Question: I have A 'JTextPane' inside a 'JScrollPane'. What I am trying to achieve is to add an empty space under the 'JTextPane' to allow the user to scroll further down the text pane, so that the last line (Which would be visible at the bottom of the frame) can be scrolled up to the first line position. Hard to explain so here have some pics:

My attempt to solve this was to add a 'JPanel' with 'Borderlayout.SOUTH' under the 'JTextPane'. And update the 'setPreferredSize(0, frameHeight - (const+ fontHeight))'
'''
const = A constant value I got from experimenting
int fontHeight = textPane.getFontMetrics(textPane.getFont()).getHeight();
'''
This works fine until you resize the font... Basically it is very hacky and doesn't seem to be very reliable.
: Is there a internal method to add this feature and if not how could I improve the existing solution for more stability?
-----------------
Here the working code:
'''
import java.awt.BorderLayout;
import java.awt.Color;
import java.awt.Dimension;
import java.awt.Font;
import java.awt.Insets;
import java.awt.Rectangle;
import java.awt.event.ComponentAdapter;
import java.awt.event.ComponentEvent;
import javax.swing.BorderFactory;
import javax.swing.JFrame;
import javax.swing.JPanel;
import javax.swing.JScrollPane;
import javax.swing.JTextPane;
import javax.swing.JViewport;
import javax.swing.SwingUtilities;
import javax.swing.border.EmptyBorder;
import javax.swing.text.BadLocationException;
public class Main extends JFrame{
private JTextPane zNum, tField;
private JPanel scrollPanel;
private JScrollPane tScrollPane;
private Font font = new Font("Source Code Pro", Font.PLAIN, 12);
public Main(){
super("Test Editor");
getContentPane().setLayout(new BorderLayout());
zNum = new JTextPane();
zNum.setText("1");
zNum.setEditable(false);
zNum.setBorder(new EmptyBorder(2, 6, 2, 6));
zNum.setBackground(Color.GRAY);
zNum.setFont(font);
tField = new JTextPane();
tField.setBorder(new EmptyBorder(2, 6, 2, 6));
tField.setBackground(Color.LIGHT_GRAY);
tField.setFont(font);
scrollPanel = new JPanel();
scrollPanel.setLayout(new BorderLayout());
scrollPanel.add(zNum, BorderLayout.LINE_START);
scrollPanel.add(tField, BorderLayout.CENTER);
scrollPanel.setBackground(Color.LIGHT_GRAY);
tScrollPane = new JScrollPane(scrollPanel);
tScrollPane.setBorder(BorderFactory.createEmptyBorder());
getContentPane().add(tScrollPane, BorderLayout.CENTER);
setPreferredSize(new Dimension(300, 200));
setDefaultCloseOperation(DISPOSE_ON_CLOSE);
setResizable(true);
pack();
setLocationRelativeTo(null);
setVisible(true);
// Resize
this.addComponentListener(new ComponentAdapter() {
public void componentResized(ComponentEvent event) {
updateMargin(tField);
}
});
}
void updateMargin(JTextPane textPane) {
JViewport viewport = (JViewport)
SwingUtilities.getAncestorOfClass(JViewport.class, textPane);
if (viewport != null) {
int len = textPane.getDocument().getLength();
try {
Rectangle end = textPane.modelToView(len);
if (end != null) {
tField.setBorder(new EmptyBorder(0, 0, viewport.getHeight() - (end.height + 4), 0));
}
} catch (BadLocationException e) {
throw new RuntimeException(e);
}
}
}
public static void main(String[] args){
new Main();
}
}
'''
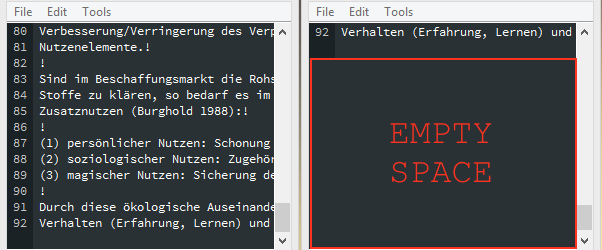
Answer: You can set the JTextPane's margin, based on the bounds of its enclosing JViewport and the last line of its document:
'''
static void updateMargin(JTextPane textPane) {
JViewport viewport = (JViewport)
SwingUtilities.getAncestorOfClass(JViewport.class, textPane);
if (viewport != null) {
Insets margin = textPane.getMargin();
int len = textPane.getDocument().getLength();
try {
Rectangle end = textPane.modelToView(len);
if (end != null) {
margin.bottom = viewport.getHeight() - end.height;
textPane.setMargin(margin);
}
} catch (BadLocationException e) {
throw new RuntimeException(e);
}
}
}
'''
You'll want to have that method called whenever the JTextPane is resized, when it becomes displayable, and when its text is changed. For good measure, I would also call it if the JTextPane's inherited setPage method is called:
'''
static void configureMargin(final JTextPane textPane) {
textPane.addPropertyChangeListener("page", new PropertyChangeListener() {
@Override
public void propertyChange(PropertyChangeEvent event) {
updateMargin(textPane);
}
});
textPane.addHierarchyListener(new HierarchyListener() {
@Override
public void hierarchyChanged(HierarchyEvent event) {
long flags = event.getChangeFlags();
if ((flags & HierarchyEvent.DISPLAYABILITY_CHANGED) != 0) {
updateMargin(textPane);
}
}
});
textPane.addComponentListener(new ComponentAdapter() {
@Override
public void componentResized(ComponentEvent event) {
updateMargin(textPane);
}
});
textPane.getDocument().addDocumentListener(new DocumentListener() {
private void updateTextPane() {
EventQueue.invokeLater(new Runnable() {
public void run() {
updateMargin(textPane);
}
});
}
@Override
public void changedUpdate(DocumentEvent event) {
updateTextPane();
}
@Override
public void insertUpdate(DocumentEvent event) {
updateTextPane();
}
@Override
public void removeUpdate(DocumentEvent event) {
updateTextPane();
}
});
}
'''